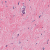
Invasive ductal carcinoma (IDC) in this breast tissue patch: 0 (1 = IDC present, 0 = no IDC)